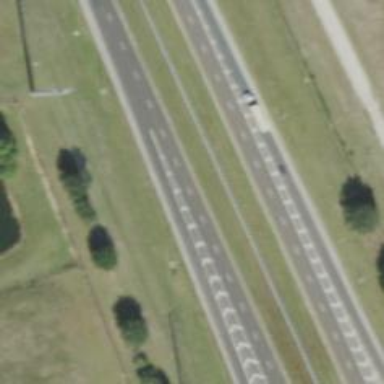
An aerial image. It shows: Parclo junction on motorway link.